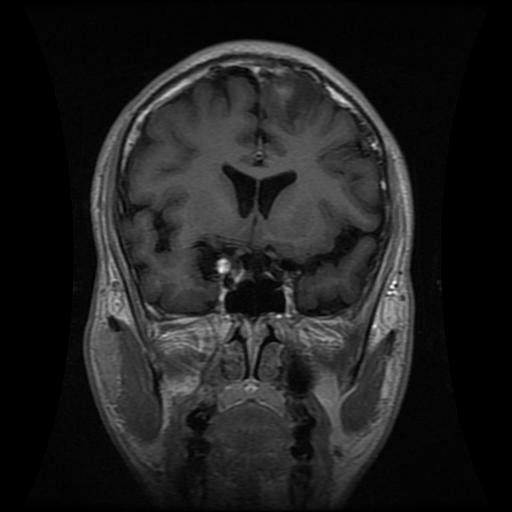
Label: glioma